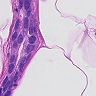
Metastatic tissue present: yes